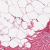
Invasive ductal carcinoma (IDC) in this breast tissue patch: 0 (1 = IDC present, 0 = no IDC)